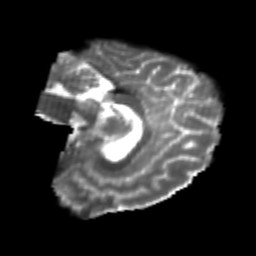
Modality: T2w
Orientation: sagittal
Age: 24
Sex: female
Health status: healthy
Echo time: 0.074 s